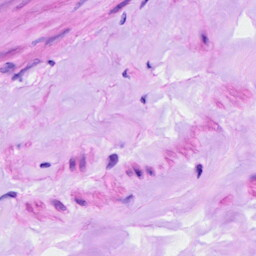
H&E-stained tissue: Ovarian